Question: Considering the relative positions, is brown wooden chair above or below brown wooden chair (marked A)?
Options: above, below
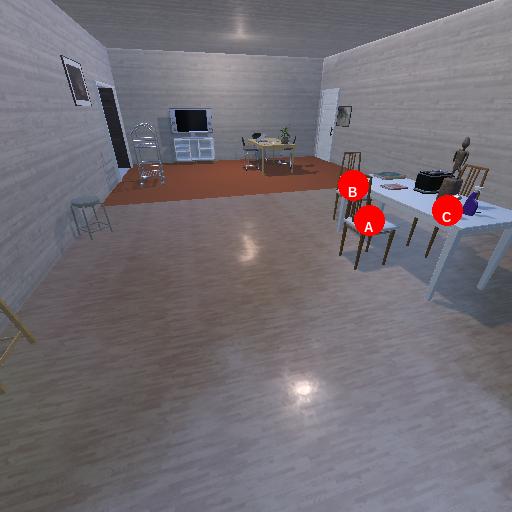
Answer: above